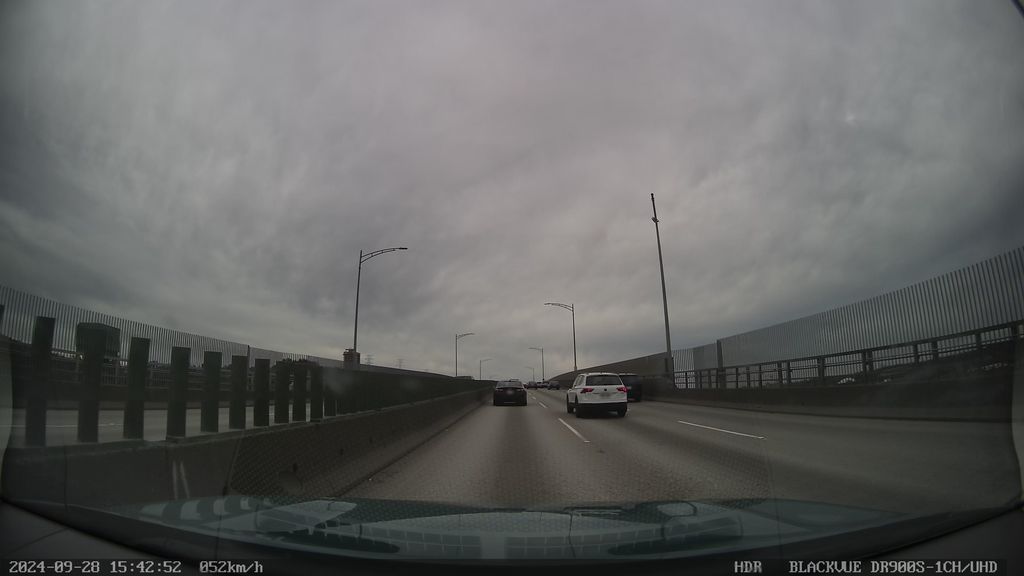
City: vancouver